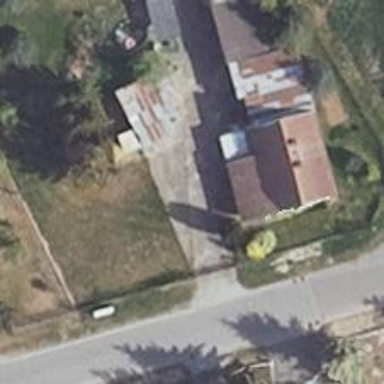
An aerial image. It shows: Driveway.